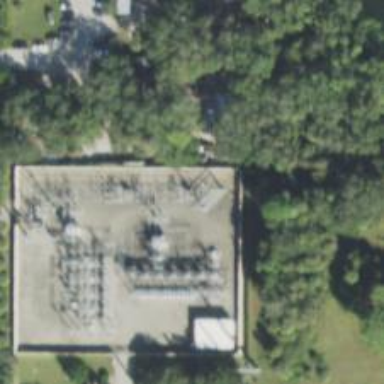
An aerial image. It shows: Switch for power supply.